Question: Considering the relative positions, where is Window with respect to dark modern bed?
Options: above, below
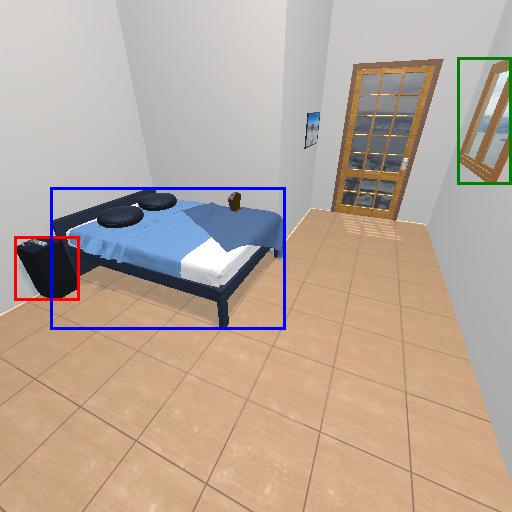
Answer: above